Brain MRI, t2w sequence, axial 2D slice.
Patient: age 55, sex F, weight 75 kg, height 1.7 m
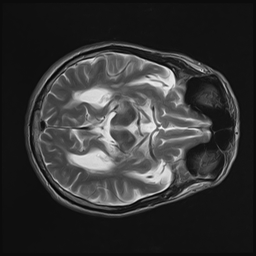